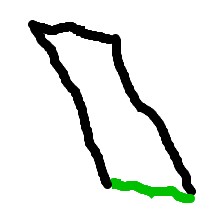
Shape: parallelogram